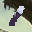
Label: 1